Question: In my application, I want to override the color of 'ActionBar' and make it translucent.
I'm also using a background image in my Activity.
Issue is the ActionBar not taking the background image as its part. That is the image is starting below the action bar.
It seems the bacground color of ActionBar is white and the translucent color is rendered over it.
Another issue is, I'm also displaying a view just below to action bar. (See image below)
The height of this view is same as the height of Action bar. Fo this I'm using below code in my 'onCreate()'
'''
private void setTopPanelHeight() {
// Calculating ActionBar height
TypedValue tv = new TypedValue();
if (getTheme().resolveAttribute(android.R.attr.actionBarSize, tv, true)) {
// Height in pixels.
Integer actionBarHeight = TypedValue.complexToDimensionPixelSize(tv.data, getResources().getDisplayMetrics());
// Changing panel height.
View panelView = findViewById(R.id.view_panel_below_action_bar);
FrameLayout.LayoutParams params = (FrameLayout.LayoutParams) panelView.getLayoutParams();
params.height = (int) actionBarHeight;
panelView.setLayoutParams(params);
}
}
'''
<<
As suggested in many <URL>, I tried to use:
'''
<item name="android:windowActionBarOverlay">true</item>
'''
And then increased my layout top-margin as suggested <URL>
'''
'android:layout_marginTop="?android:attr/actionBarSize"'
'''
But, no use.
How can I make my background image included in the ActionBar & also do not disturb my view_below_actionbar & 'navigation drawer'.
Thank You

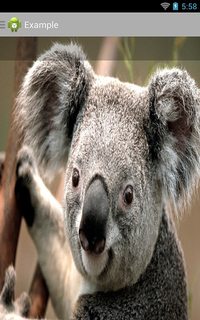
Answer: 'windowActionBarOverlay' should work.
If your using android support library, then you need to do like this
'''
<item name="windowActionBarOverlay">true</item>
'''
Here is an example custom style ...
'''
<style name="AppTheme" parent="Theme.AppCompat.Light.DarkActionBar">
<item name="android:actionBarStyle">@style/MyActionBar</item>
<item name="android:windowActionBarOverlay">true</item>
<item name="windowActionBarOverlay">true</item>
</style>
<style name="MyActionBar" parent="@android:style/Widget.Holo.Light.ActionBar">
<item name="android:background">#40000000</item>
</style>
'''